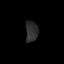
Tissue: prostate
Cell type: T cells
Senescence score: 0.3244
Nuclear area (px): 264
Mean DAPI intensity: 43.989